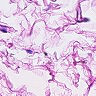
Metastatic tissue present: no